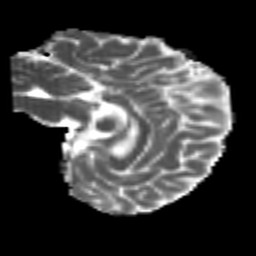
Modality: MD
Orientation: sagittal
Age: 21
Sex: female
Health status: healthy
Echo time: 0.074 s